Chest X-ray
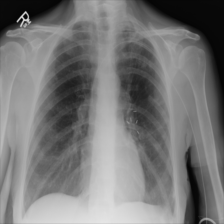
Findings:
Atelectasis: negative
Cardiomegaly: negative
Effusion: negative
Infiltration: negative
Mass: negative
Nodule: negative
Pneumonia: negative
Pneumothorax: negative
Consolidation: negative
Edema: negative
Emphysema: negative
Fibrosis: negative
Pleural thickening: negative
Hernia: negative